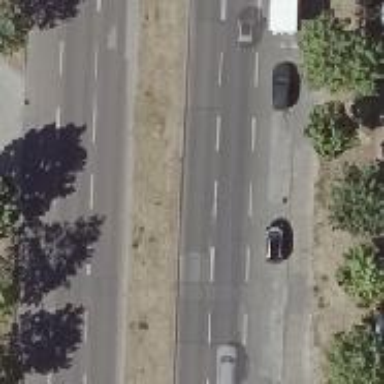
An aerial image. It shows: Primary highway with asphalt surface. There is lane for parking on the right side.